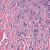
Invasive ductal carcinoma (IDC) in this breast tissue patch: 1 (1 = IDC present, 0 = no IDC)